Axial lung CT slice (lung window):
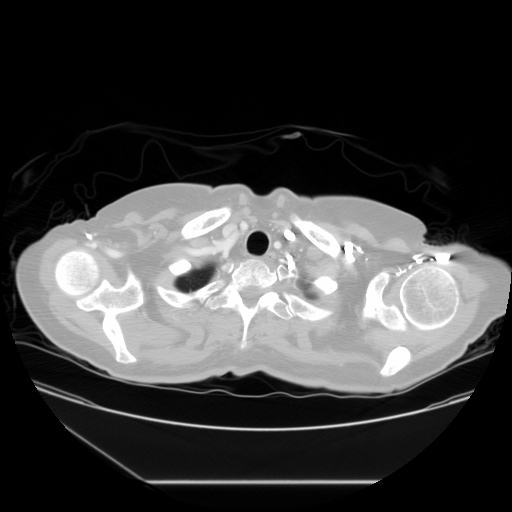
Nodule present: no